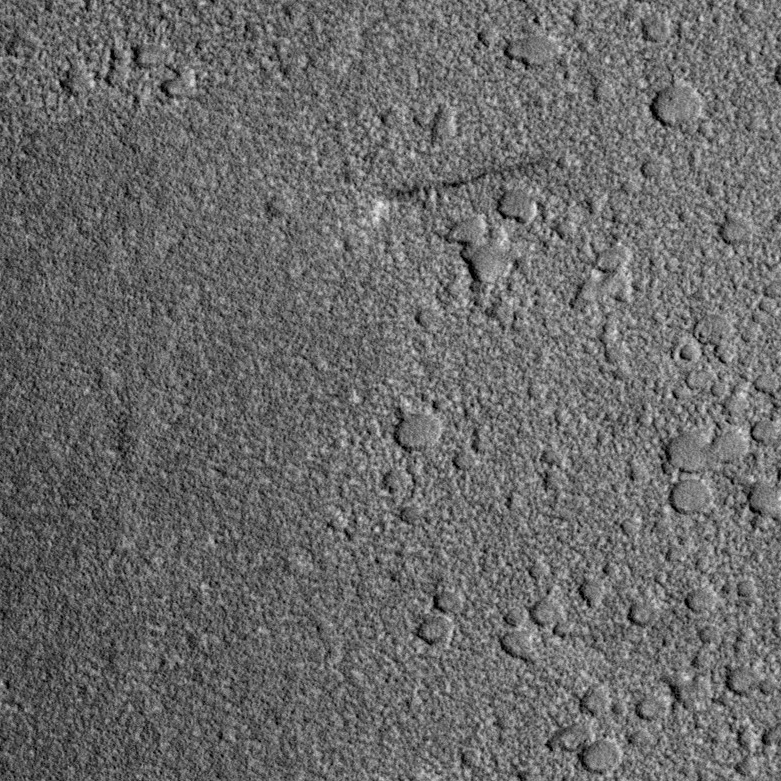
Label: dustdevil